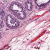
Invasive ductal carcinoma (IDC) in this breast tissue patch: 0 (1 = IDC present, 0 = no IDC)